Question: <URL>]
Problem is that without text the boxes are placed 2 on each row, but with text the boxes
appear under each other with spacing. To get the text in the boxes I used '<style>' in '<head>'.
How can I FIX this annoying problem?
IMAGE: <URL>
<URL>
Code:
'''
<style>
p {
position:relative;
top:-240px;
left:180px;
}
h3 {
position:relative;
top:-270px;
left:30px;
}
</style>
'''
and
'''
<div class="offers">
<div class="content_box">
<?php
while($products = mysql_fetch_array($result)) {
echo '<img src="includes/images/content_box.png" border=0/>';
// echo "<h3>" . $products['products'] . "</h3>";
// echo "<p>" . $products['description'] . "</p>";
}
?>
</div>
</div>
'''
RESOLVED BY DOING:
'''
<STYLE TYPE="text/css">
#title{color:red; padding-bottom: 240px; padding-left: 25px;}
#desc{color:blue; padding-bottom: 135px; padding-left: 5px;}
</STYLE>
</head>
'''
and
'''
<div>
<?php while($products = mysql_fetch_array($result)) {?>
<table align="left" background="includes/images/box.gif" width="473" height="285">
<tr>
<td width="35%" height="100%" id="title">
<?php echo $products['products'] . "&nbsp"; ?>
</td>
<td width="70%" height="100%" id="desc">
<?php echo $products['description'];?>
</td>
</tr>
</table>
<?php
}
?>
</div>
</body>
'''
This might be easy for some, but I'm new to this.
Now working correctly.
Thank you for giving me directions and Thank you Google and Stackoverflow for so much help =)

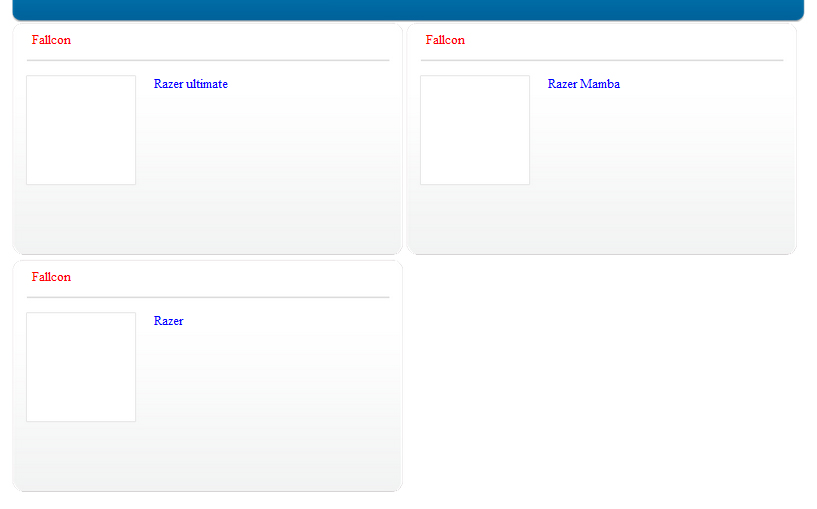
Answer: I am asuming that content_box.png is the background for the box right?
instead of including it in a create it in the background of a div with a class like this
CSS:
'''
.product_box {
bacground:url(includes/images/content_box.png);
width:xxxpx; /* the width of conrent_box.png */
height:xxxpx; /* the height of conrent_box.png */
position:relative;
float:left;
}
'''
php:
'''
<?php
while($products = mysql_fetch_array($result)) {
echo '<div class="product_box">';
// echo '<img src="includes/images/content_box.png" border=0/>';
echo "<h3>" . $products['products'] . "</h3>";
echo "<p>" . $products['description'] . "</p>";
echo '</div>';
}
?>
'''
Hope it helps!